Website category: restaurant
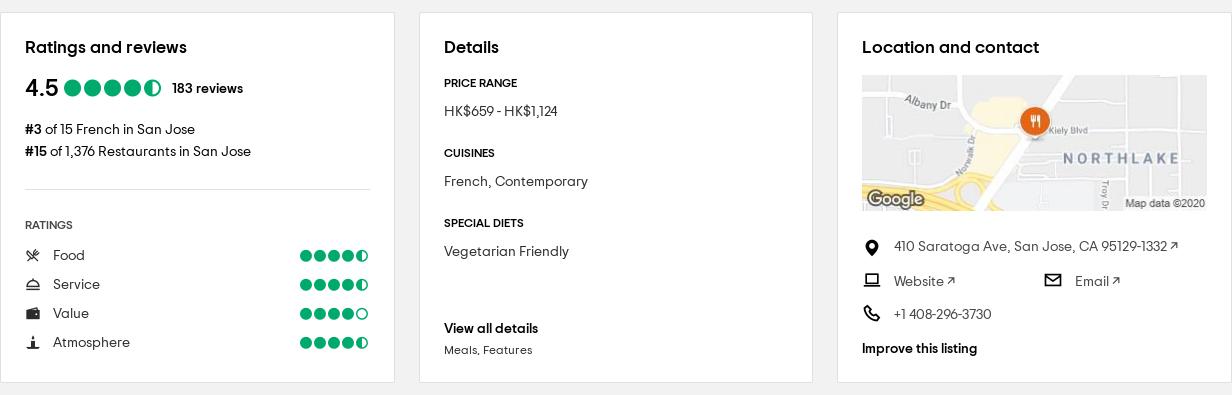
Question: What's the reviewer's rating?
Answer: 4.5

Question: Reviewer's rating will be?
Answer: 4.5

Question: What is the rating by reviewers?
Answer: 4.5

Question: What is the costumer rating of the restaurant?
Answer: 4.5

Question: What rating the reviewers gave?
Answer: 4.5

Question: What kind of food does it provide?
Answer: French, Contemporary

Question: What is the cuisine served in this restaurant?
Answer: French, Contemporary

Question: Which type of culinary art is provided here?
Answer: French, Contemporary

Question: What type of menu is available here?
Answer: French, Contemporary

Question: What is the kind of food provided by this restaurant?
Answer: French, Contemporary

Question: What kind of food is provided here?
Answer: French, Contemporary

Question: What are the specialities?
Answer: French, Contemporary

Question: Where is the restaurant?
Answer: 410 Saratoga Ave, San Jose, CA 95129-1332

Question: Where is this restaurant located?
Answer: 410 Saratoga Ave, San Jose, CA 95129-1332

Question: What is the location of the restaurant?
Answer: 410 Saratoga Ave, San Jose, CA 95129-1332

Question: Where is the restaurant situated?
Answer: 410 Saratoga Ave, San Jose, CA 95129-1332

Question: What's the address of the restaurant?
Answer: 410 Saratoga Ave, San Jose, CA 95129-1332

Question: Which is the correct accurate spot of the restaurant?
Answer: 410 Saratoga Ave, San Jose, CA 95129-1332

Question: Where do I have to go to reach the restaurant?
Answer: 410 Saratoga Ave, San Jose, CA 95129-1332

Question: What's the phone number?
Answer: +1 408-296-3730

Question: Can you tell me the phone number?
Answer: +1 408-296-3730

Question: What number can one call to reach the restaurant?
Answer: +1 408-296-3730

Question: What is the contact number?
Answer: +1 408-296-3730

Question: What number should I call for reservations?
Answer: +1 408-296-3730

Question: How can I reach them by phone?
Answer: +1 408-296-3730